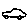
Label: car